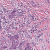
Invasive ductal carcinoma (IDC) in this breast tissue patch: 1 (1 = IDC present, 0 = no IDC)